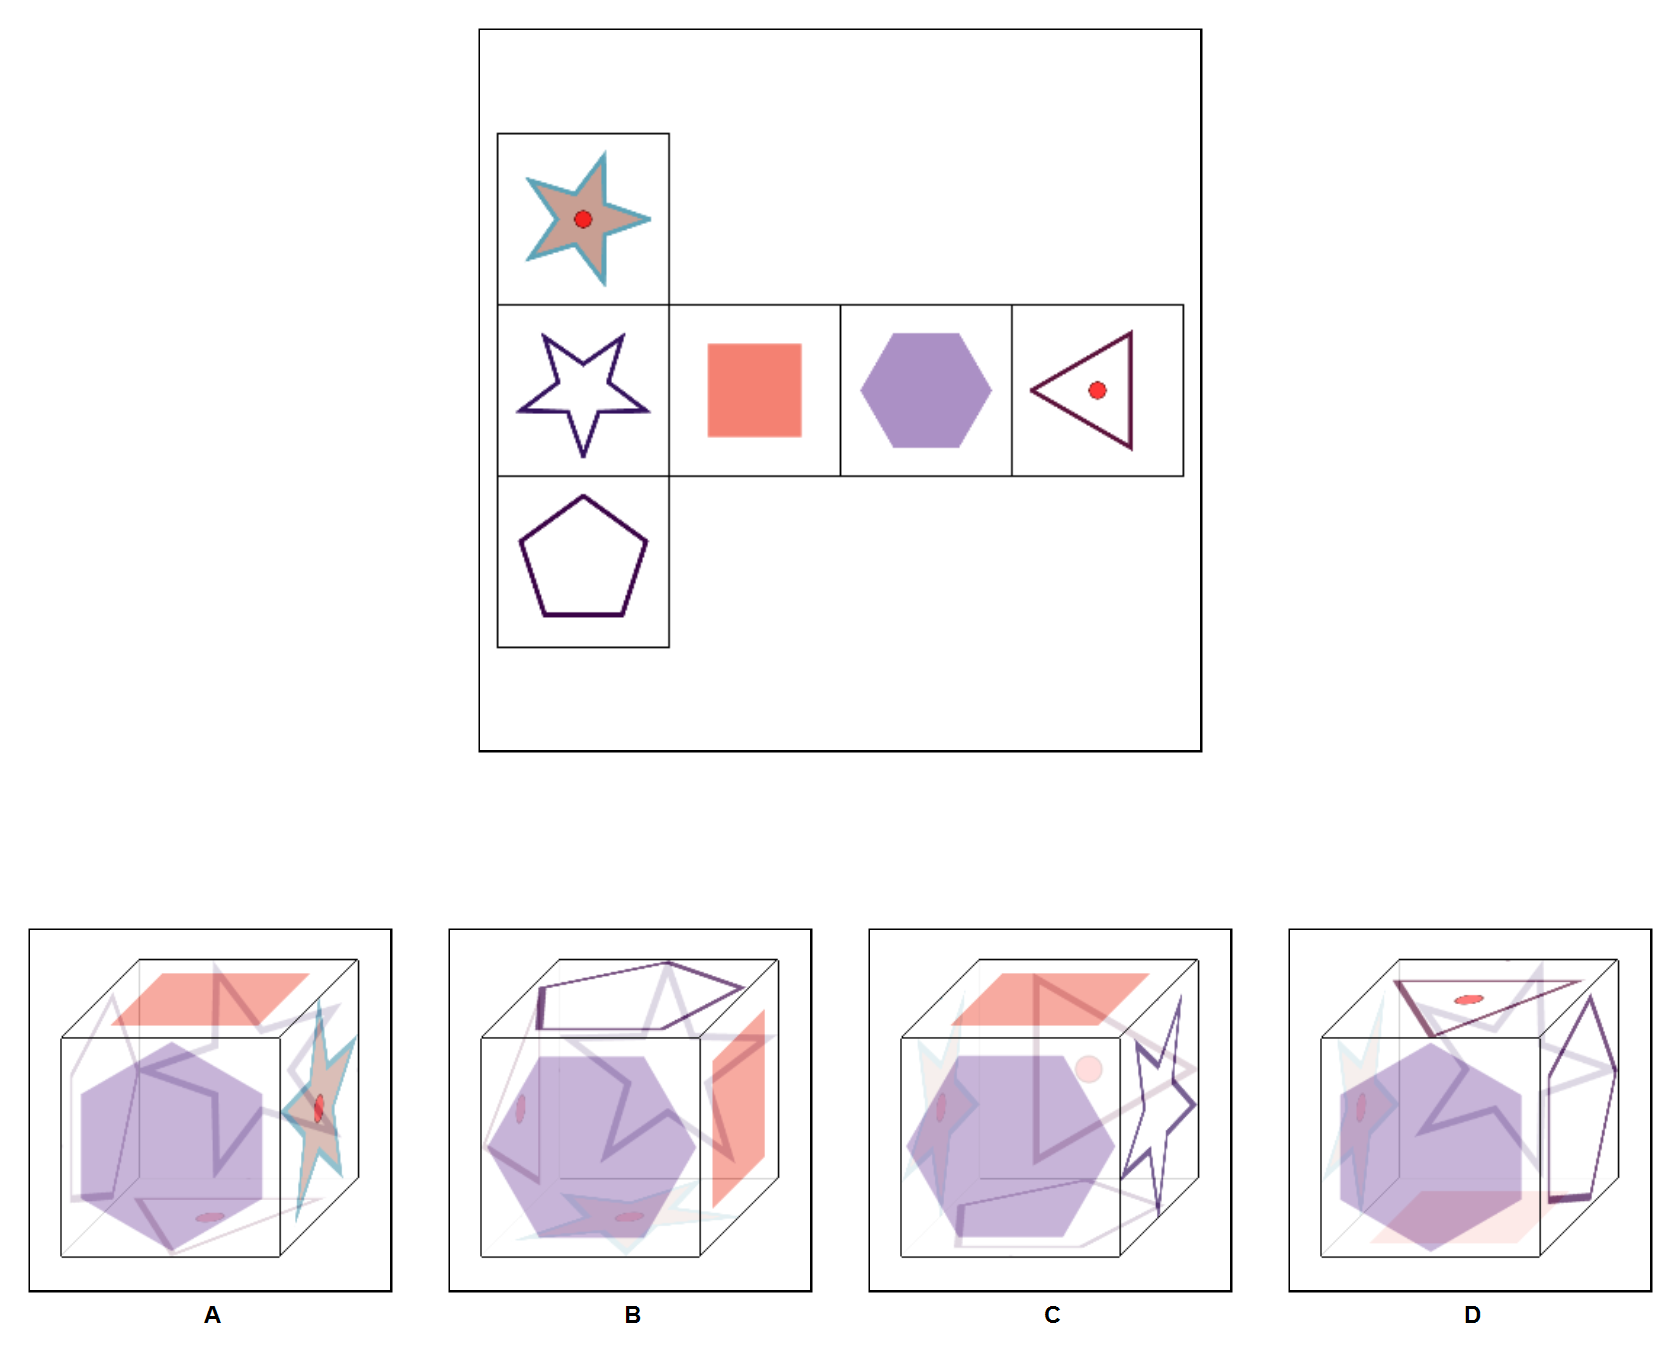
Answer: C